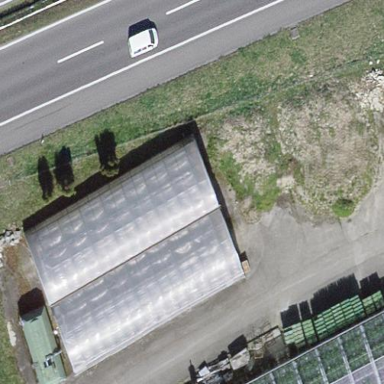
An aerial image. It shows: Greenhouse.